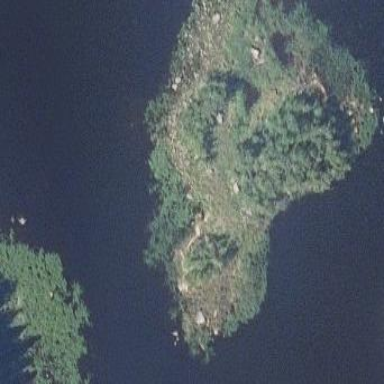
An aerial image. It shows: Islet along the natural coastline.